Question: I am having problem displaying accented character in my app; It is showing instead of . The string is coming from a json file retrieved from a server. Here are the technical details:
()
notice the 3rd key "Relacion" the letter "o" is accented.
'''
[
{
"key": "Canales"
},
{
"key": "Productos"
},
{
"key": "Relacion con el ejecutivo"
}
]
'''
()
notice I already added charset=utf-8 as most answers suggest
'''
$.ajax({
url: url,
type: "GET",
dataType: "json",
contentType: "application/json; charset=utf-8",
success: function(uri){
alert("clintg test: " + JSON.stringify(uri));
}
}
'''
(as you can see, it is just showing a box symbol where it's supposed to be -> )

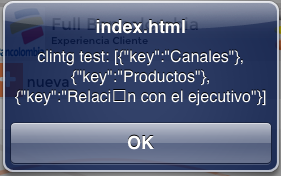
Answer: To give more detail to @georg 's advice that helped me solve this issue:
Since I can't change the server side scripts, I adjusted the code on my side.
I changed the in my ajax request to , but since the default charset of ajax is utf-8, I had to override the charset with '$.ajax.beforeSend':
'''
$.ajax({
url: url,
type: "GET",
dataType: "json",
contentType: "application/json; charset=iso-8859-1",
success: function(uri){
alert("clintg test: " + JSON.stringify(uri));
},
beforeSend: function(jqXHR) {
jqXHR.overrideMimeType('application/json;charset=iso-8859-1');
}
}
'''
Here's a link to the question that helped me figure out and override the charset: <URL>